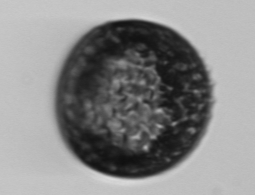
Label: Coscinodiscus